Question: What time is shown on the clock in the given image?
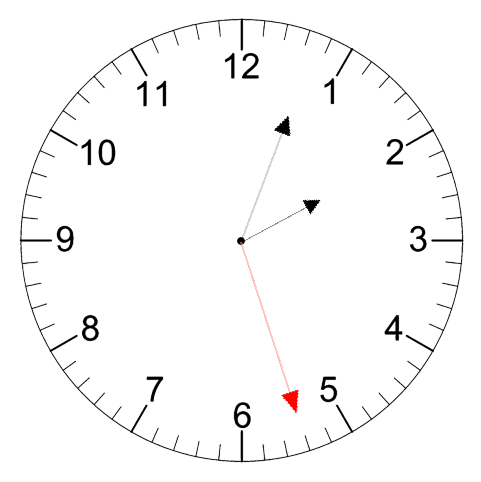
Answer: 02:03:27